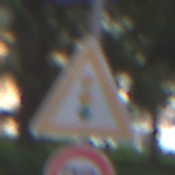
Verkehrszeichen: Lichtzeichenanlage
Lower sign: Geschwindigkeit70
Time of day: MorningAfternoon
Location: Outdoor (Suburban)
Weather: PartlyCloudy
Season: NotSpecified
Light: Natural